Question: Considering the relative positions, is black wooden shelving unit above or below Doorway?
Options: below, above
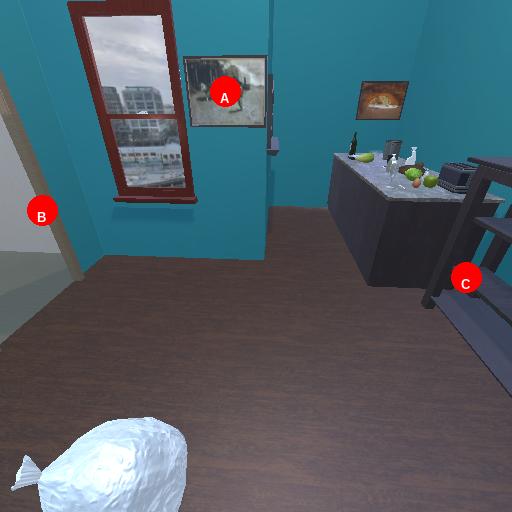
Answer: below